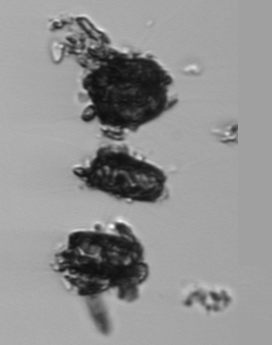
Label: Thalassiosira_TAG_external_detritus